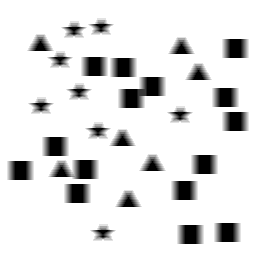
Squares: 15
Triangles: 7
Stars: 8
Total shapes: 30